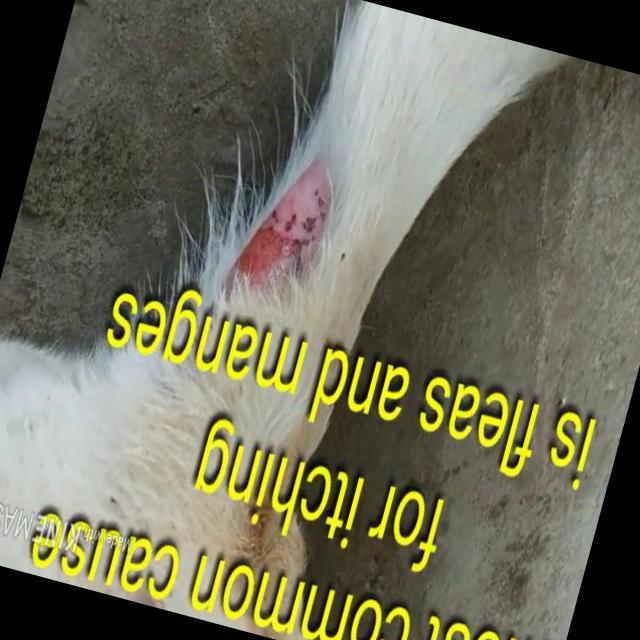
Canine dermatitis — inflammation of the skin presenting with erythema, pruritus, papules, and excoriation. May be allergic, contact, or atopic in origin.